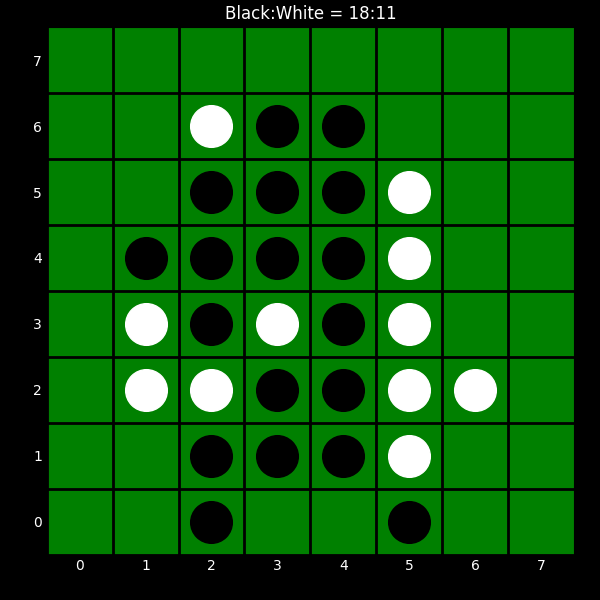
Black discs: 18
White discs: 11